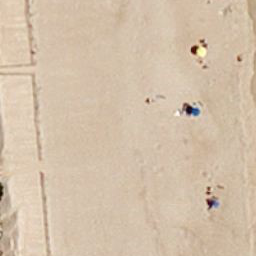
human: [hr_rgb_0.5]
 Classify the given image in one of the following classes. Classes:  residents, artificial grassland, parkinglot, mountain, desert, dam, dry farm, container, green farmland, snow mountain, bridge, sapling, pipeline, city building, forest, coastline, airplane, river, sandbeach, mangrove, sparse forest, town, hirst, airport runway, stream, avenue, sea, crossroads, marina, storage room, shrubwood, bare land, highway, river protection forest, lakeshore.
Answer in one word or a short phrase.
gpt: sandbeach